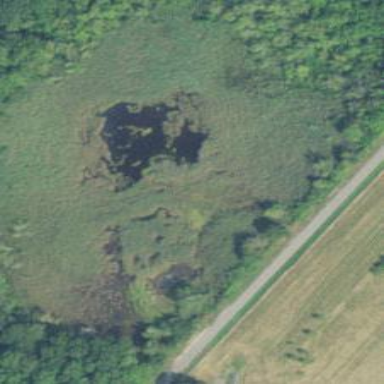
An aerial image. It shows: Marshy wetland area.